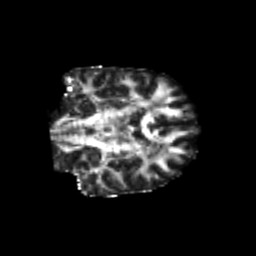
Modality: FA
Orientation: coronal
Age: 23
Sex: female
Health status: healthy
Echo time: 0.074 s